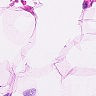
Metastatic tissue present: no